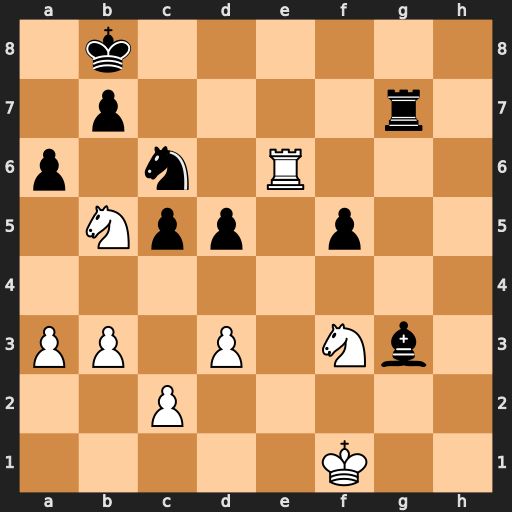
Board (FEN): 1k6/1p4r1/p1n1R3/1Npp1p2/8/PP1P1Nb1/2P5/5K2
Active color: w
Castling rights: -
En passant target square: -
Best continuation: Re8+ Nd8 Rxd8#